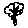
Label: tree